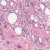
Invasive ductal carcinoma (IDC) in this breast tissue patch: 0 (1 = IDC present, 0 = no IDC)